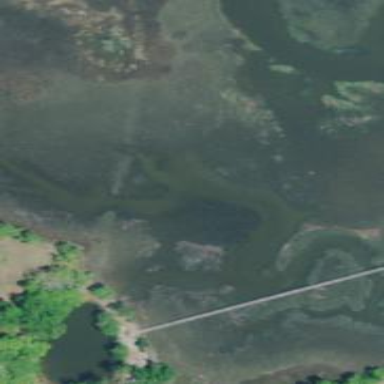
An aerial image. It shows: Tidal marsh wetland.